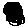
Label: bird